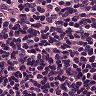
Metastatic tissue present: no